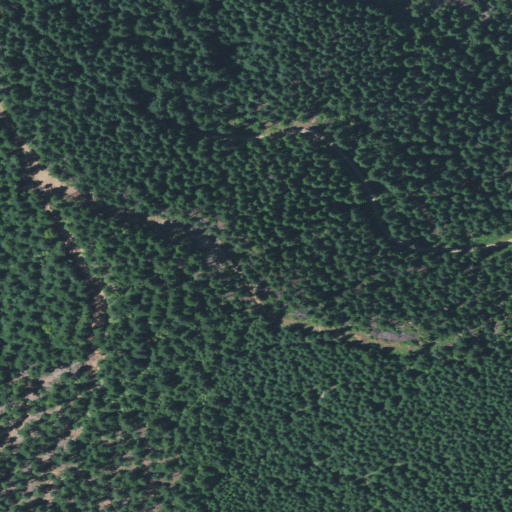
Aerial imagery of mountain in Oregon named London Peak containing evergreen forest, open development, and low intensity development